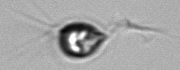
Label: Chrysochromulina